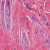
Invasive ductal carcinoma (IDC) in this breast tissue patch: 0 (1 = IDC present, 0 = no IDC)